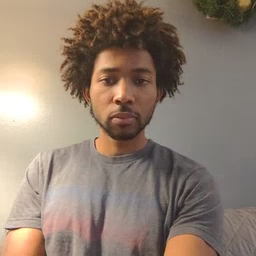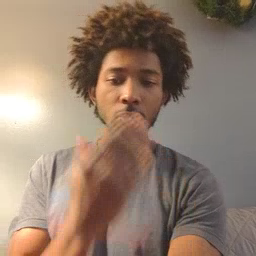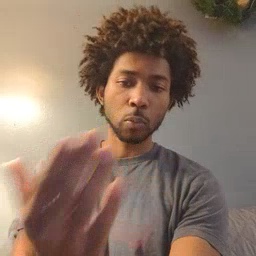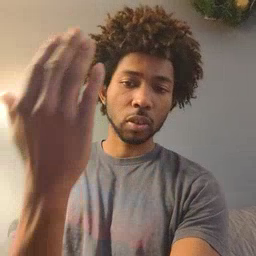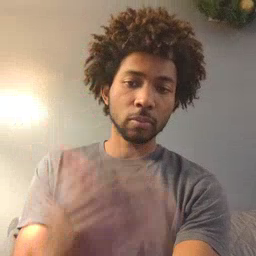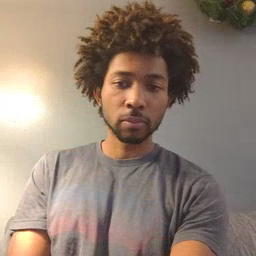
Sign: morning